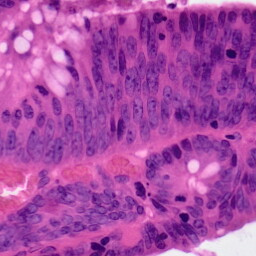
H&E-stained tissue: Colon